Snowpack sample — Buffalo Mountain, Silverthorne, Colorado, USA (2/22/26, 2:02 PM MST)
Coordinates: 39.622, -106.113
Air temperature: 33 °F
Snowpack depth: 63 cm
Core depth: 30 cm
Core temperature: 24.8 °F
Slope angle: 11°, slope face: 116°
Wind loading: low
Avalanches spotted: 0
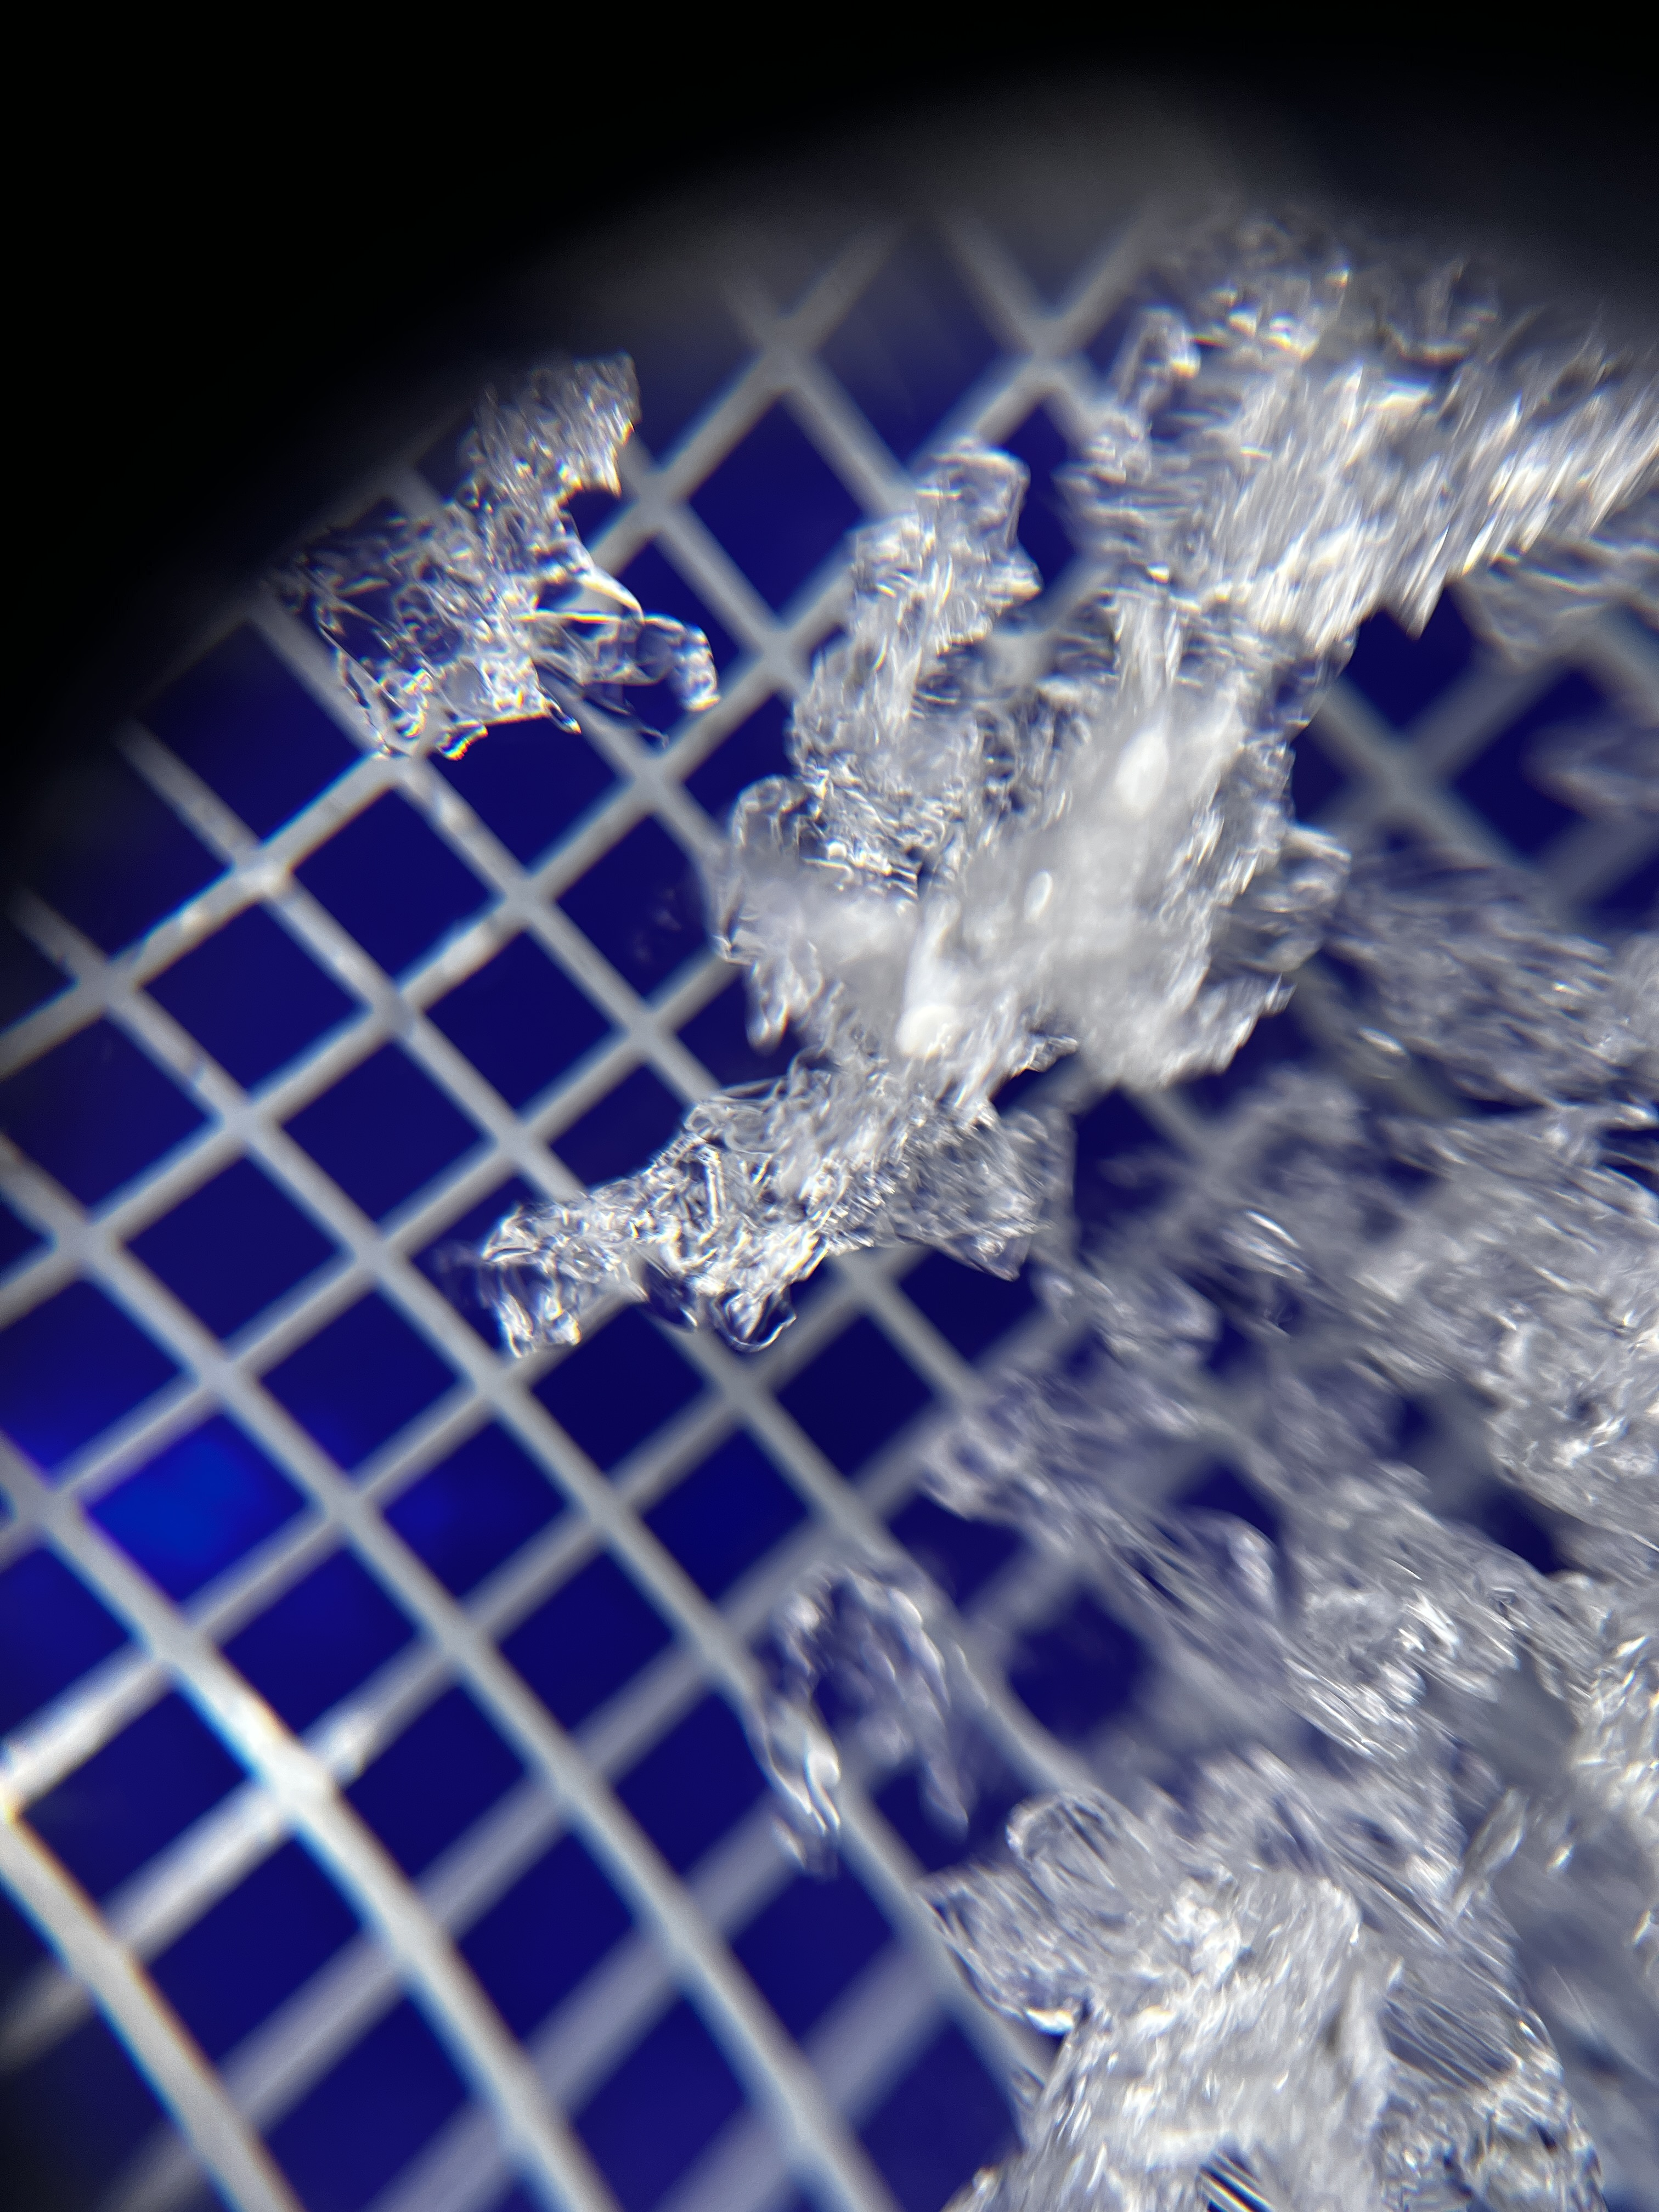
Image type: magnified_profile
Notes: In a firebreak similar to site 1, minimal wind loading with no spotted avalanches (not many faces in view though)